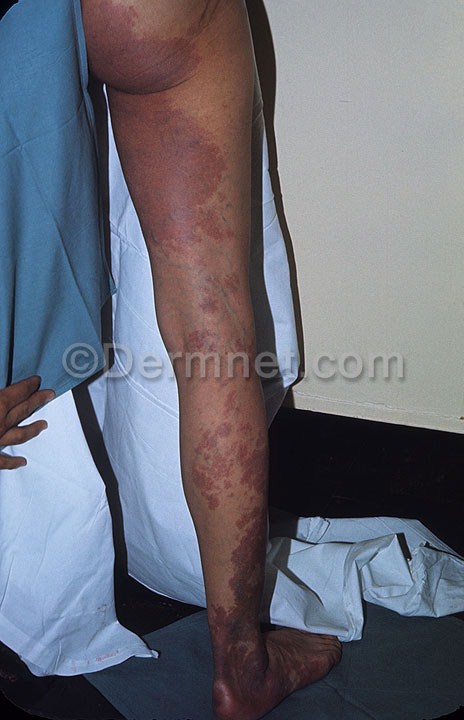
Disease: Vascular Tumors